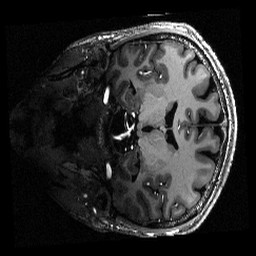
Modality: T1w
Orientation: coronal
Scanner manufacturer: siemens
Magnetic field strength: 6.98 T
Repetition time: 2.5 s
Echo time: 0.00255 s